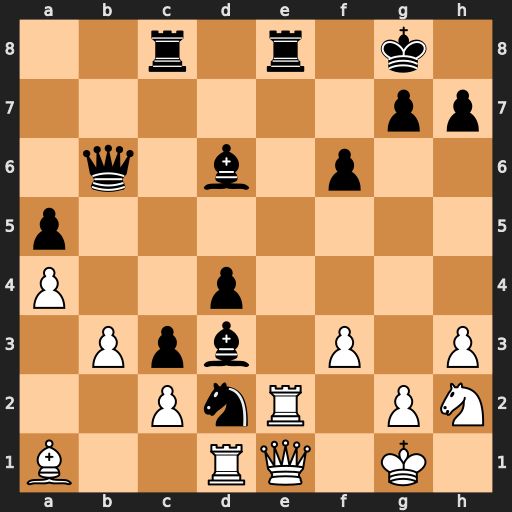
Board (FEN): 2r1r1k1/6pp/1q1b1p2/p7/P2p4/1Ppb1P1P/2PnR1PN/B2RQ1K1
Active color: w
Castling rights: -
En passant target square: -
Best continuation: Rxe8+ Rxe8 Qxe8+ Bf8 cxd3